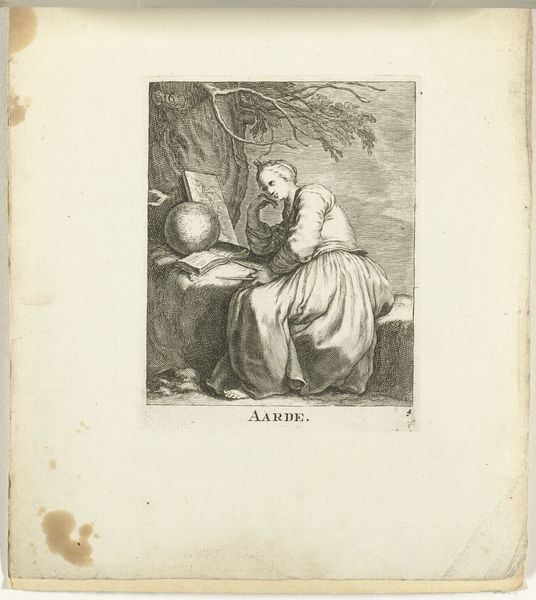
Titel: Aarde (titel op object)
Künstler: Frederick Bloemaert
Standort: Amsterdam
Institution: Rijksmuseum
Schlagwörter: baum, felsen, fuß, gemälde, hand, himmel, mädchen, braun, frau, grau, kleid, zeichnung, dame, alt, stein, bild, schauen, ast, krone, mauer, verträumt, name, buch, denken, druck, stich, leinwand, kugel, anschauen, fleck, buchseite, erdkugel, globus, zirkel, schrit, mauee, seite#, aarde